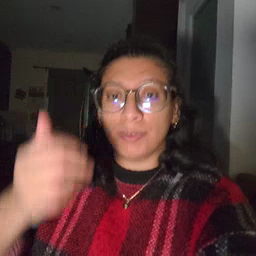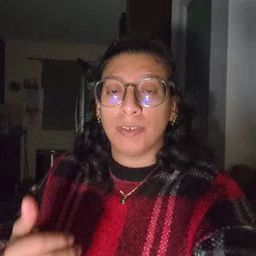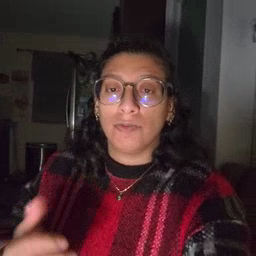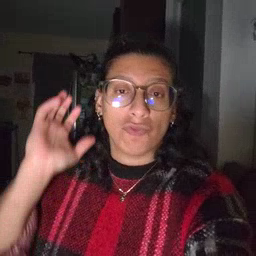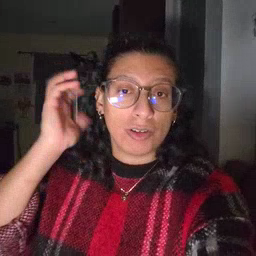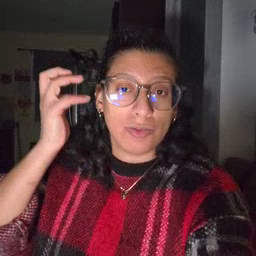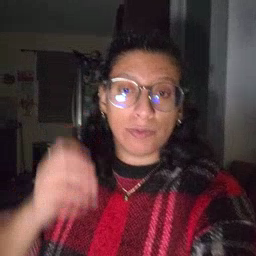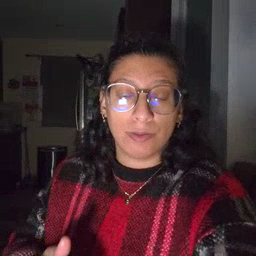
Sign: radio